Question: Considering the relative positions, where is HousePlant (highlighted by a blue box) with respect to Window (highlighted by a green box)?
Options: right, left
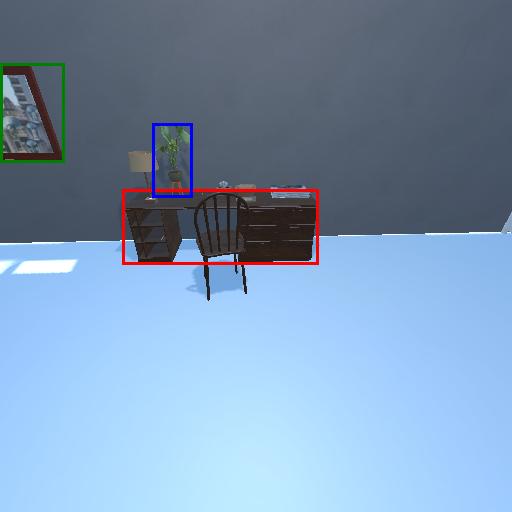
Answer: right